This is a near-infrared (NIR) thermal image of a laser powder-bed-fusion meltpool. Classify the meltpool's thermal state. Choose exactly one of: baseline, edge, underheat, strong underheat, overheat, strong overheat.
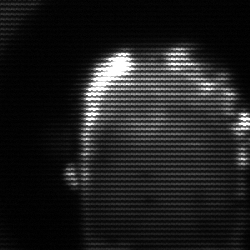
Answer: baseline